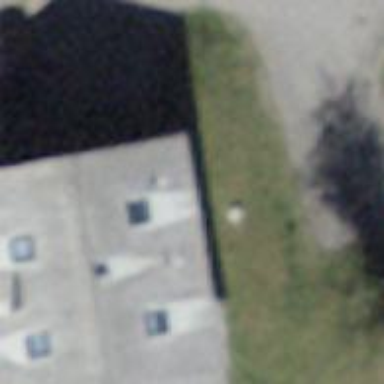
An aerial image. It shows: Residential building.